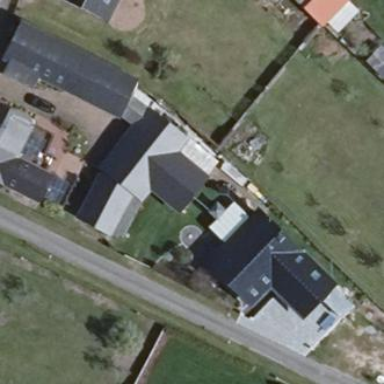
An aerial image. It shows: House with multiple building parts.